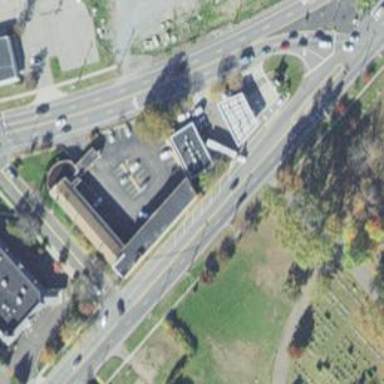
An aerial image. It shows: Motel with roof.